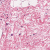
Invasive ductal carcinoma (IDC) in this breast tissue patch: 0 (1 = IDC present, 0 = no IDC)